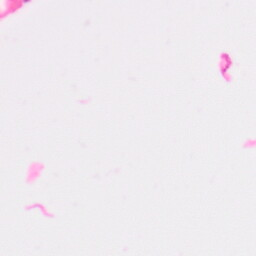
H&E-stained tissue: Colon